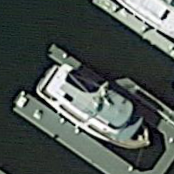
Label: Civil_yacht